Question: How can I create an empty row (2 floats) in GTKTreeView? I set up this:
'''
self.liststore = Gtk.ListStore(float, float)
self.treeview = Gtk.TreeView(model=self.liststore)
'''
and then add 3 rows:
'''
self.liststore.append([2.35, 2.40])
self.liststore.append([3.45, 4.70])
self.liststore.append()
'''
but the 3rd row is filled with 0.00000 each when I execute the program. How can I create a true empty row? Or how can I display an empty row in GtkTreeView?

I am working on a program that plots points and adds a new row each time the empty row is filled:
'''
#!/usr/bin/python3
from gi.repository import Gtk
from matplotlib.figure import Figure
from matplotlib.backends.backend_gtk3agg import FigureCanvasGTK3Agg as FigureCanvas
class DataBase():
def __init__(self):
self.window = Gtk.Window()
self.window.set_default_size(800, 500)
self.box = Gtk.Box()
self.window.add(self.box)
self.fig = Figure(figsize=(10,10), dpi=80)
self.ax = self.fig.add_subplot(111)
self.canvas = FigureCanvas(self.fig)
self.box.pack_start(self.canvas, True, True, 0)
self.liststore = Gtk.ListStore(float, float)
self.treeview = Gtk.TreeView(model=self.liststore)
self.box.pack_start(self.treeview, False, True, 0)
self.xrenderer = Gtk.CellRendererText()
self.xrenderer.set_property("editable", True)
self.column_text = Gtk.TreeViewColumn("x-Value", self.xrenderer, text=0)
self.treeview.append_column(self.column_text)
self.yrenderer = Gtk.CellRendererText()
self.yrenderer.set_property("editable", True)
self.column_editabletext = Gtk.TreeViewColumn("y-Value", self.yrenderer, text=1)
self.treeview.append_column(self.column_editabletext)
self.xrenderer.connect("edited", self.xedited)
self.yrenderer.connect("edited", self.yedited)
self.liststore.append([2.35, 2.40])
self.liststore.append([3.45, 4.70])
self.liststore.append()
def resetplot(self):
self.ax.cla()
self.ax.set_xlim(0,10)
self.ax.set_ylim(0,10)
self.ax.grid(True)
def plotpoints(self):
self.resetplot()
for row in self.liststore:
self.ax.scatter(row[:1], row[1:], marker='o', s=50)
self.fig.canvas.draw()
def xedited(self, widget, path, number):
self.liststore[path][0] = float(number.replace(',', '.'))
self.plotpoints()
def yedited(self, widget, path, number):
self.liststore[path][1] = float(number.replace(',', '.'))
self.plotpoints()
db = DataBase()
db.resetplot()
db.plotpoints()
db.window.connect("delete-event", Gtk.main_quit)
db.window.show_all()
Gtk.main()
'''
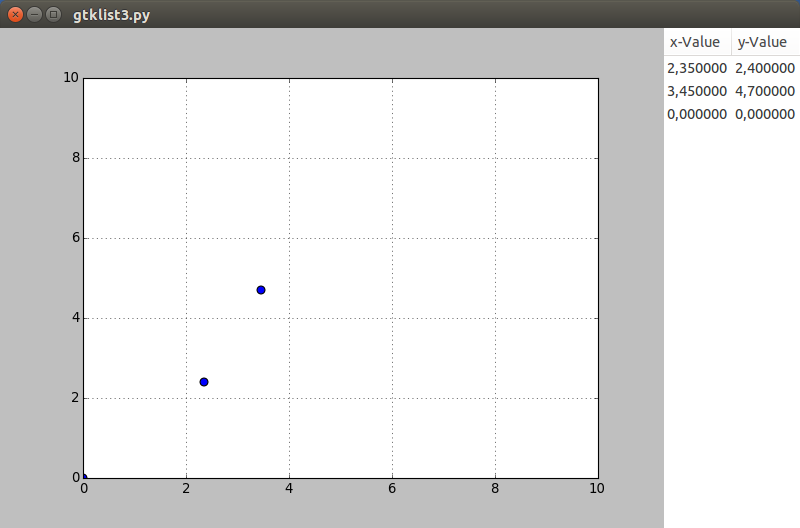
Answer: I don't think you can, just don't add a row unless you've got data for it, unless you store strings in the model. Then you can have empty strings for the empty rows.